Question: I have a RadioButtonGroup whos css class is 'radio' from Bootstrap.
It causes a table attribute called border collapse that I do not want:

I have tried adding my own style to combat this:
'''
.radioButtonList
{
border-collapse:separate;
}
'''
But that seems to have no effect.
Thanks
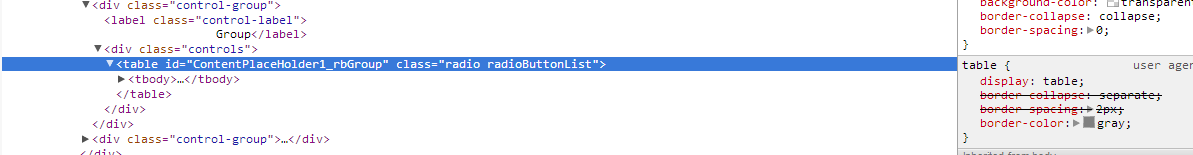
Answer: You can override Bootstrap, which is probably more specific, or further down in the cascade. Just add '!important'
Like so:
'''
.radioButtonList {
border-collapse:separate !important;
}
'''